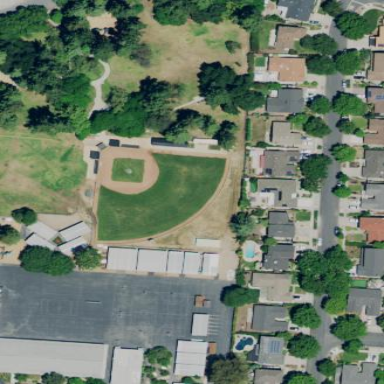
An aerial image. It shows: Baseball pitch for leisure land.